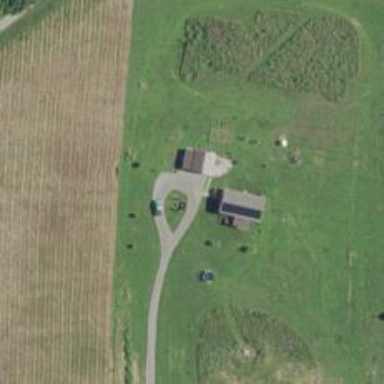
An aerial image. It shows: Driveway.